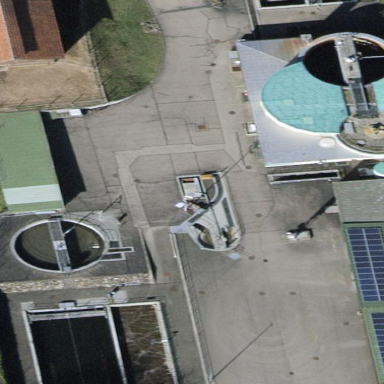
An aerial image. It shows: View of wastewater plant.